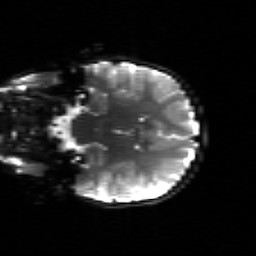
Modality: sbref
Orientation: coronal
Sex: male
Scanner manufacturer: siemens
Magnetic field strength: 3 T
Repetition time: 5 s
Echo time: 0.071 s